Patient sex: F
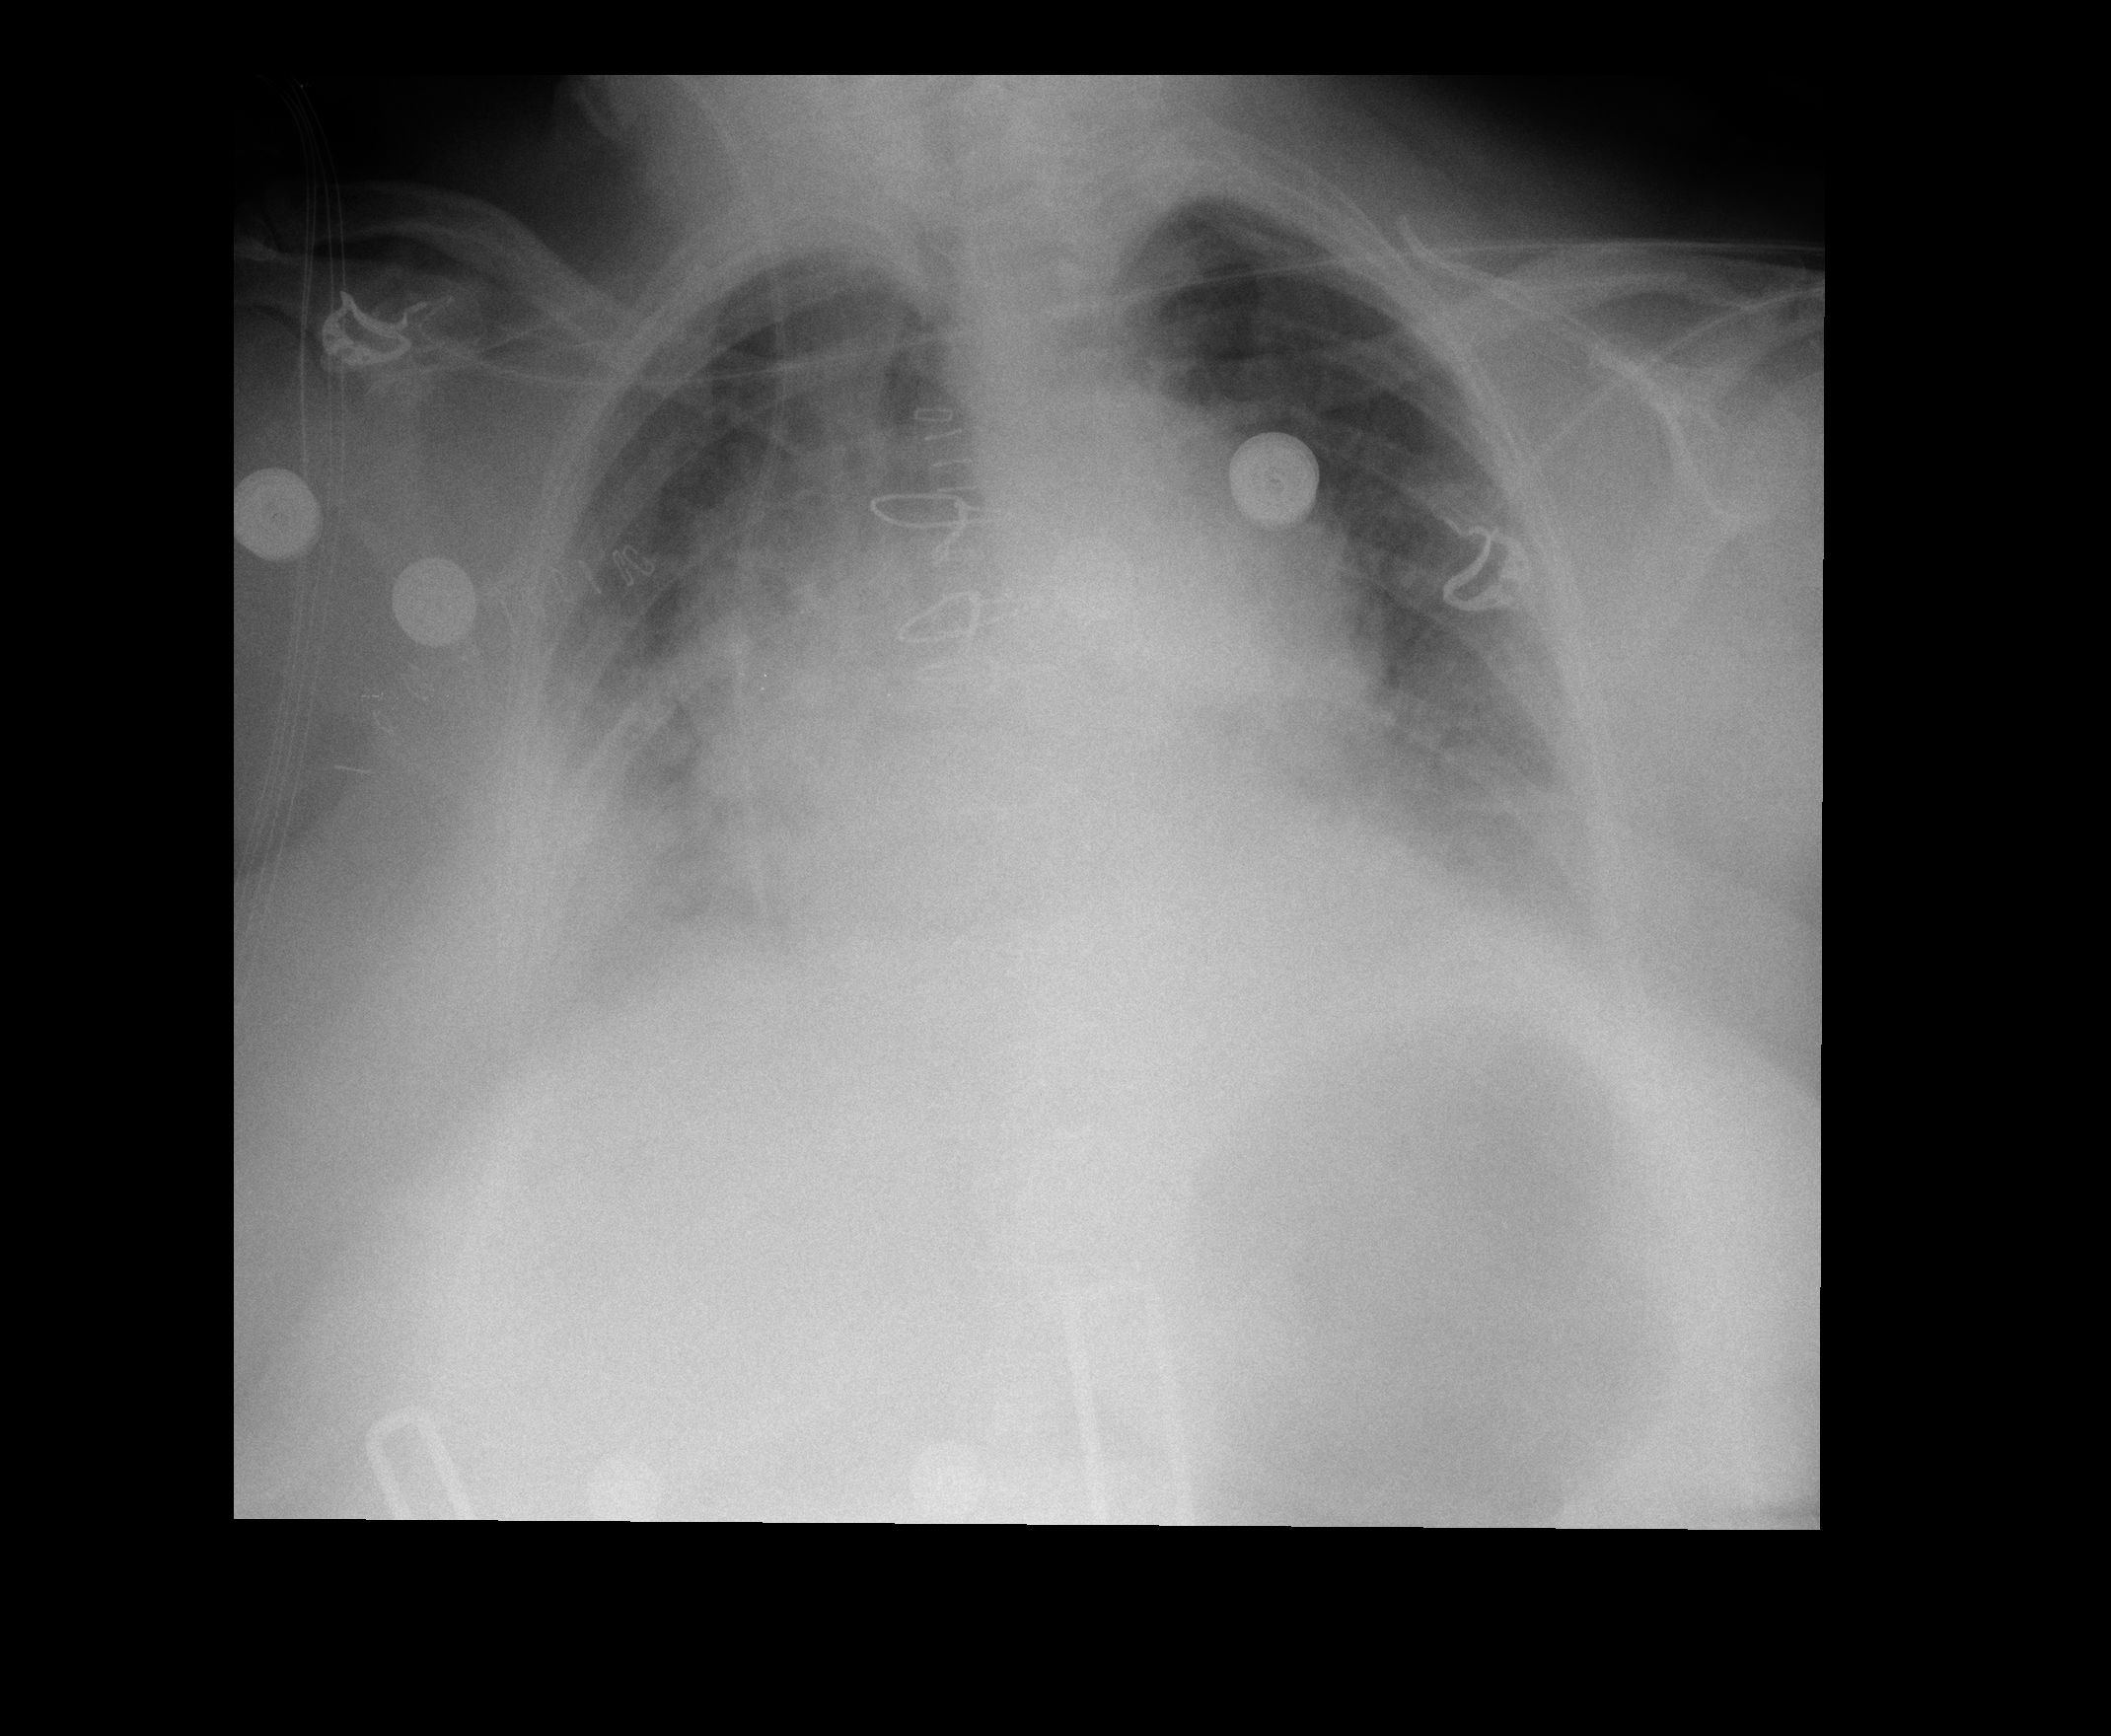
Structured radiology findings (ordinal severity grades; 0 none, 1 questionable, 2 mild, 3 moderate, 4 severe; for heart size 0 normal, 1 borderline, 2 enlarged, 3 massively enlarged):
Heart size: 2
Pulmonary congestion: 2
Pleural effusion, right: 1
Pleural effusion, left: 2
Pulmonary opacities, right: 2
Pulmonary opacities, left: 0
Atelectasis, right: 2
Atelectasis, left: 2